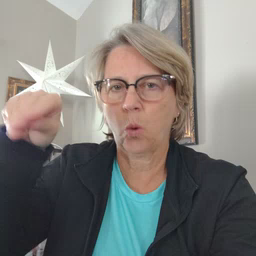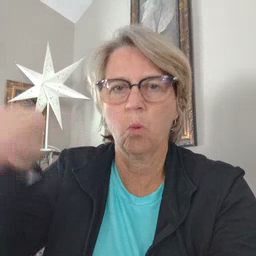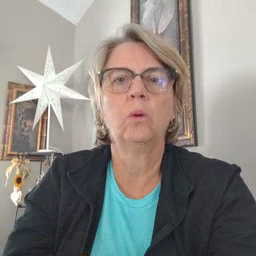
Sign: store